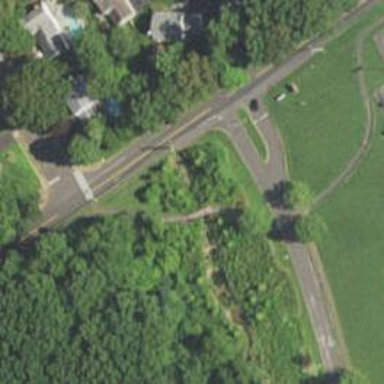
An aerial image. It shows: Footway bridge.